Question: I'm getting the following error when loading my data record into objects using LINQ. It was working before I added two extra fields 'dataLevelId' and 'dataLevel'. I must done something I shouldn't have because now it's not working. Can anyone spot what it is i'm doing wrong?
'''
{System.ArgumentException: An item with the same key has already been added.
at System.ThrowHelper.ThrowArgumentException(ExceptionResource resource)
at System.Collections.Generic.Dictionary'2.Insert(TKey key, TValue value, Boolean add)
at System.Collections.Generic.Dictionary'2.Add(TKey key, TValue value)...
'''
This is my code:
'''
var groups = reader.Cast<IDataRecord>()
.GroupBy(dr => new { ID = (int)dr["productId"] })
.GroupBy(g => g.Key.ID);
products = (
from productGroup in groups
let productRow = productGroup.First().First()
select new Product()
{
ID = Convert.ToString((int)productRow["productId"]),
Name = !DBNull.Value.Equals(productRow["name"]) ? (string)productRow["name"] : "",
OutputFormats =
(
from formatRow in productGroup.First()
select new OutputFormat()
{
ID = !DBNull.Value.Equals(formatRow["outputFormatId"]) ? Convert.ToString(formatRow["outputFormatId"]) : "",
Name = !DBNull.Value.Equals(formatRow["outputFormat"]) ? (string)formatRow["outputFormat"] : "",
DataLevelID = !DBNull.Value.Equals(formatRow["dataLevelId"]) ? Convert.ToString(formatRow["dataLevelId"]) : "",
DataLevel = !DBNull.Value.Equals(formatRow["dataLevel"]) ? (string)formatRow["dataLevel"] : ""
}
).ToSerializableDictionary(p => p.ID)
}
).ToSerializableDictionary(p => p.ID);
'''
And here is the data that gets returned in my data record.

And yes, OutputFormat and Product classes have only string properties (including Ids).
## Update:
What i want is to fill my 'SerializableDictionary<string, Product> products'.
It should have 3 products and each product should have their corresponding outputformats.
'''
public class Product
{
public string ID { get; set; }
public string Name { get; set; }
public SerializableDictionary<string, OutputFormat> OutputFormats { get; set; }
}
public class OutputFormat
{
public string ID { get; set; }
public string Name { get; set; }
public string DataLevelID { get; set; }
public string DataLevel { get; set; }
}
'''
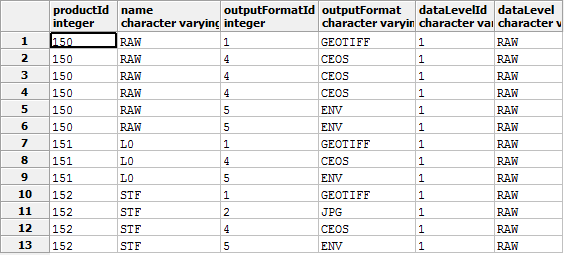
Answer: You're using a dictionary and you're trying to add an item with same key.
It's like below.
'''
Dictionary.add("key1","item1")
Dictionary.add("key2","item2")
Dictionary.add("key1","item3") << not allowed.
'''
Check your code and avoid that.